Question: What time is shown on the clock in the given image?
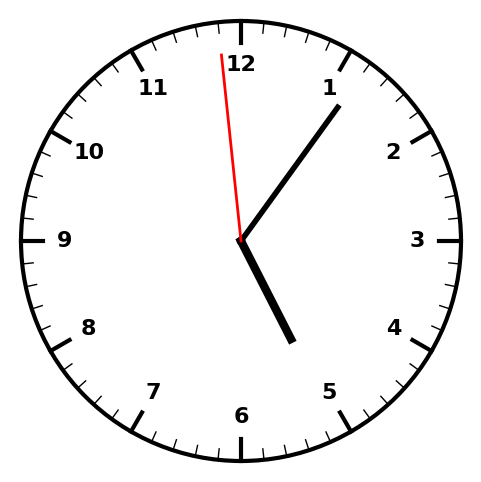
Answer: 05:05:59